Question: I'm newbie and having a trouble on how can I count the number of 'value 1' and 'value 2' under the header 2 based on the image I attached. So the result of 'value 1' should be '2' and the 'value 2' should also '2' Is there any trick how can I solve this, Im new with this,I hope anyone can help.

'''
var tds = document.getElementById('table').getElementsByTagName('td');
var sum_paid= 0;
var x = 0;
for(var i = 0; i < tds.length; i ++) {
if(tds[i].className == 'count_value"' && tds[i].innerHTML =="Value 2" ) {
i++;
}
else if (tds[i].className == 'count_value"' && tds[i].innerHTML =="Value 1" ) {
i++;
}
}
console.log(x);
console.log(i);
'''
'''
<table id="table" name="table" id="table">
<thead>
<tr>
<th>Header 1</th>
<th>Header 2</th>
<th>Header 3</th>
</tr>
</thead>
<tbody>
<tr>
<td>Value 1</td>
<td class="count_value">Value 1</td>
<td>Value 1</td>
</tr>
<tr>
<td>Value 1</td>
<td class="count_value">Value 2</td>
<td>Value 1</td>
</tr>
<tr>
<td>Value 2</td>
<td class="count_value">Value 1</td>
<td>Value 1</td>
</tr>
<tr>
<td>Value 2</td>
<td class="count_value">Value 2</td>
<td>Value 1</td>
</tr>
</tbody>
</table>
'''
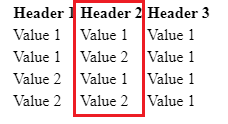
Answer: Here's an option - just grab all elements with the class you have set on the second-column elements ('"count_value"'), and check if the text in those elements ('elem.innerText') contains a '"1"' or '"2"'.
'''
let elementsToCount = document.querySelectorAll('.count_value');
let numOne = 0, numTwo = 0;
elementsToCount.forEach((elem) => {
if (elem.innerText.includes('1')) numOne++;
if (elem.innerText.includes('2')) numTwo++;
})
console.log("Number one:", numOne);
console.log("Number two:", numTwo);
'''
'''
<table id="table" name="table" id="table">
<thead>
<tr>
<th>Header 1</th>
<th>Header 2</th>
<th>Header 3</th>
</tr>
</thead>
<tbody>
<tr>
<td>Value 1</td>
<td class="count_value">Value 1</td>
<td>Value 1</td>
</tr>
<tr>
<td>Value 1</td>
<td class="count_value">Value 2</td>
<td>Value 1</td>
</tr>
<tr>
<td>Value 2</td>
<td class="count_value">Value 1</td>
<td>Value 1</td>
</tr>
<tr>
<td>Value 2</td>
<td class="count_value">Value 2</td>
<td>Value 1</td>
</tr>
</tbody>
</table>
'''